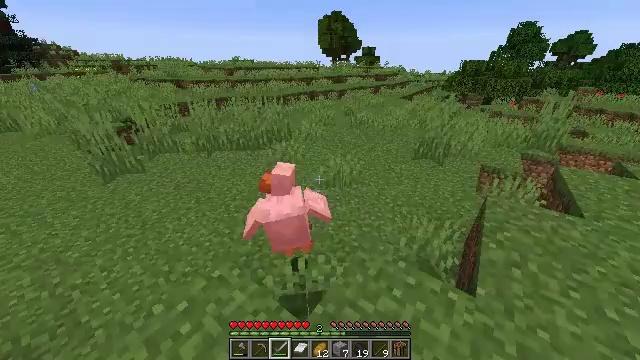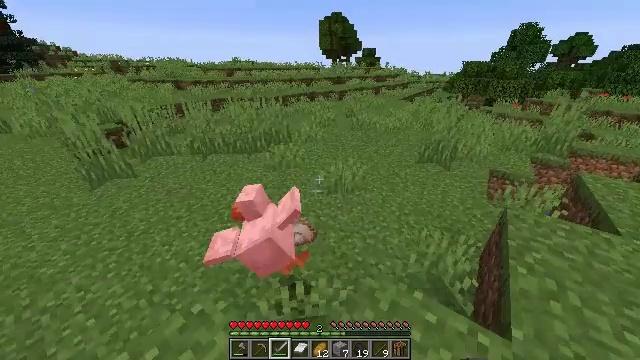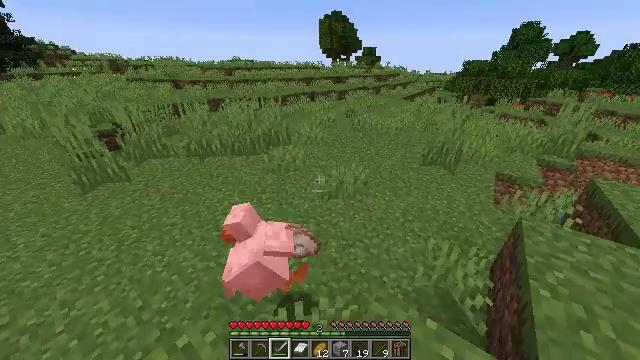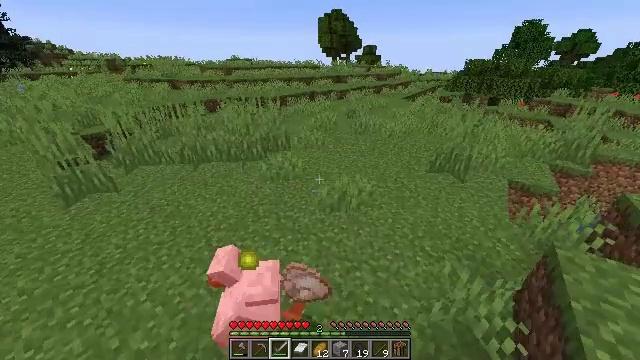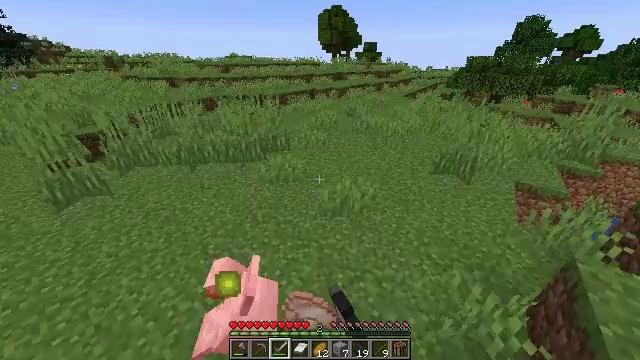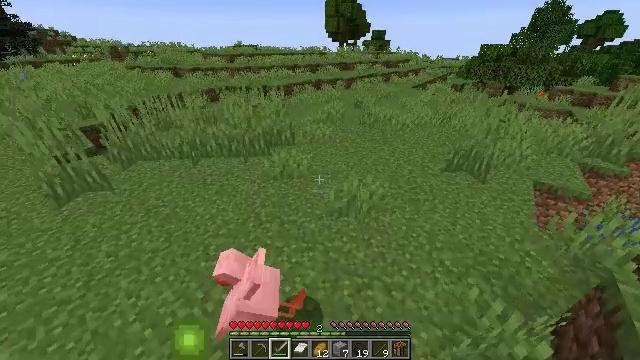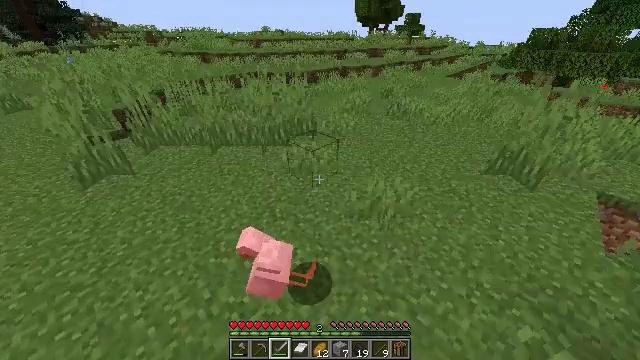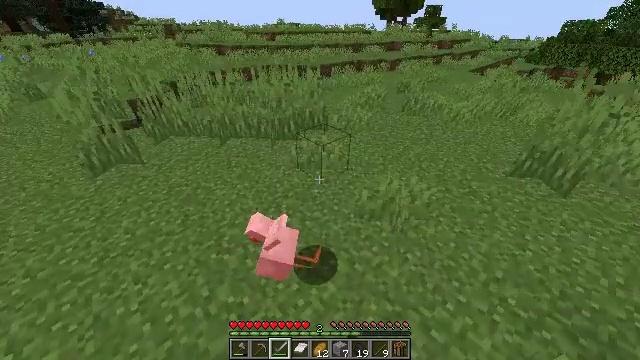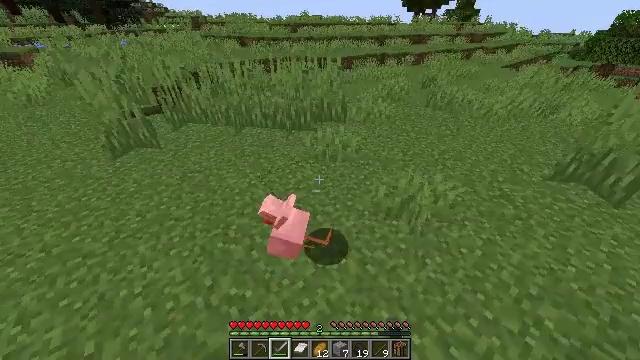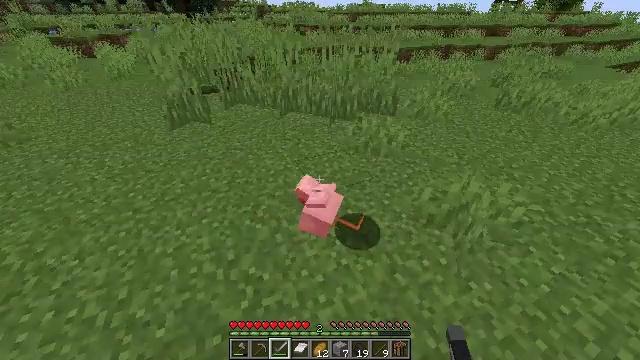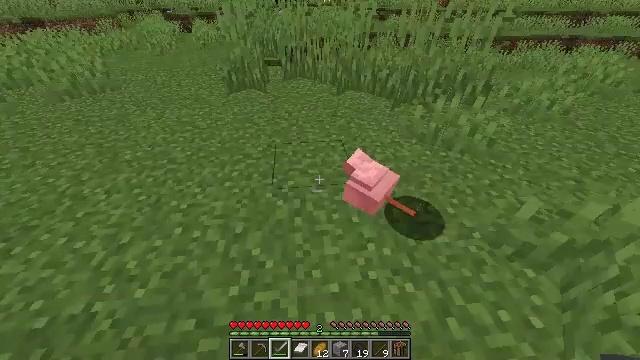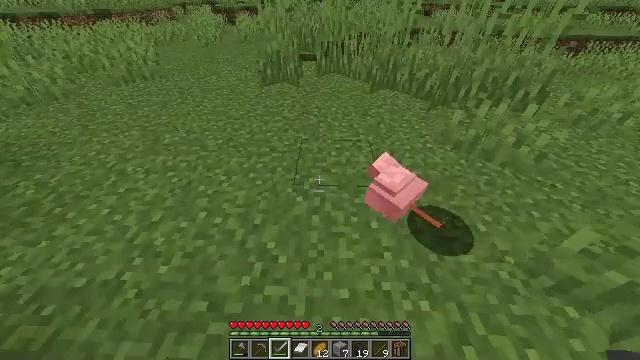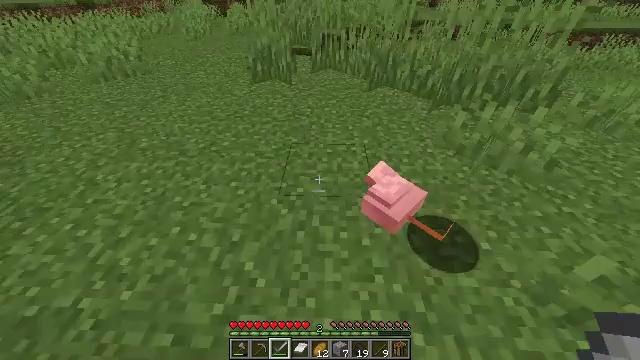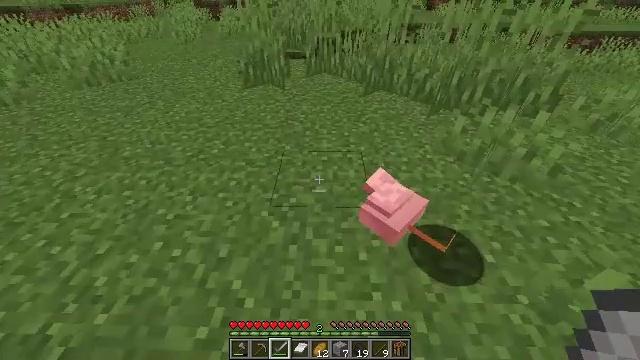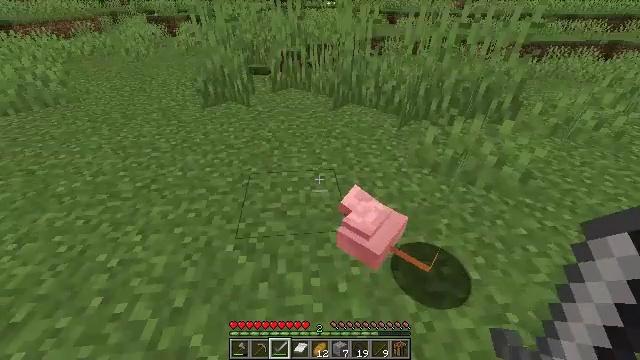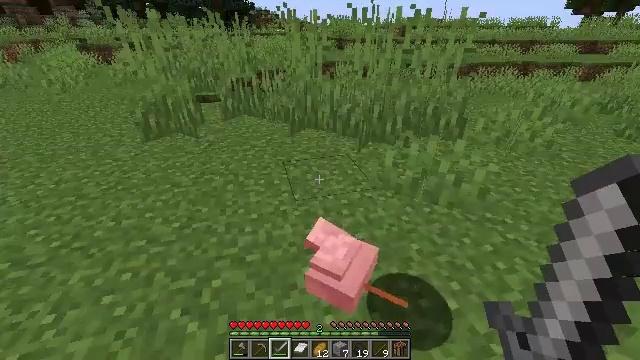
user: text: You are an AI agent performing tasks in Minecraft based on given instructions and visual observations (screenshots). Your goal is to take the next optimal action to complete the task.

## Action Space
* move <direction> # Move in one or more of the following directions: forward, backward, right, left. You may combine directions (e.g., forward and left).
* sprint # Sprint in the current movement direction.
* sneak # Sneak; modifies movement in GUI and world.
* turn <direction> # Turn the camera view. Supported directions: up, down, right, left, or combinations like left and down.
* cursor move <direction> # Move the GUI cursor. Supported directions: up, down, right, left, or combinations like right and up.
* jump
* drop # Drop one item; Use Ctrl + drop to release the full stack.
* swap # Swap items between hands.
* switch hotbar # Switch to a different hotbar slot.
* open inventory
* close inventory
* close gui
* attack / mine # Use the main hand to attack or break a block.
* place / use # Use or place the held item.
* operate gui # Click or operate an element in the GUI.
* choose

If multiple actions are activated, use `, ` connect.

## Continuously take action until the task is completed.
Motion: motion action
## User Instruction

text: Pick up the cornflower in the field.
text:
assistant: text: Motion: move forward, sprint
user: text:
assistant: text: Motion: move forward, sprint
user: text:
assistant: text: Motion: move forward, sprint, attack / mine
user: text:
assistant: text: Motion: move forward, sprint, attack / mine
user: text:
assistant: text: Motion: move forward, sprint, turn left and down, attack / mine
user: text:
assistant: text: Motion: move forward, sprint, turn left and down
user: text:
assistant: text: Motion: move forward, sprint, turn left and down
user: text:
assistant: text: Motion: move forward, turn left and down
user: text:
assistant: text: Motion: move forward, turn left and down
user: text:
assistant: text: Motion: move forward, turn left and down
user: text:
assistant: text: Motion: turn left
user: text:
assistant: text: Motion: no_op
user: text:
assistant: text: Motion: turn up
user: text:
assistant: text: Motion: move forward, turn right and up
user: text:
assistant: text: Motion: move forward, turn right and up
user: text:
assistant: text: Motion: move forward, turn right and up
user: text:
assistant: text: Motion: move forward
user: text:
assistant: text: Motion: move forward
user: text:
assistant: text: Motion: move forward, sprint, turn left
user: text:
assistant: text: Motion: move forward, sprint, turn left
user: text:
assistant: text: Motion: move forward, sprint, turn left and up
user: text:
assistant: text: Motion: move forward, sprint
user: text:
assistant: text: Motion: move forward, sprint
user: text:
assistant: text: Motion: move forward, sprint
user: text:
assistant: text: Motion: move forward, sprint
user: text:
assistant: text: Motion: move forward, sprint, turn left
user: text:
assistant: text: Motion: move forward, sprint, turn left
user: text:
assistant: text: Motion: move forward, sprint
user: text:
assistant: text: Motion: move forward, sprint
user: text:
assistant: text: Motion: move forward